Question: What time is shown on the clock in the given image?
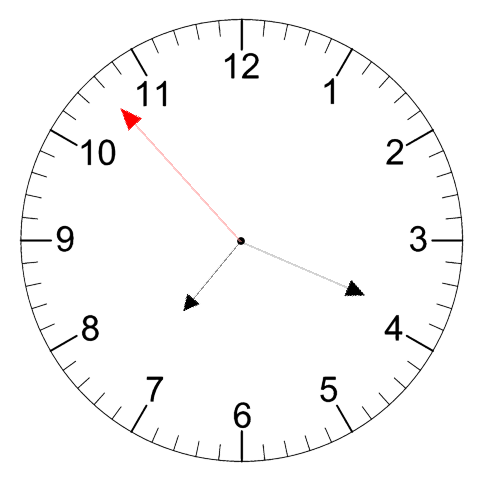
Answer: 07:18:53